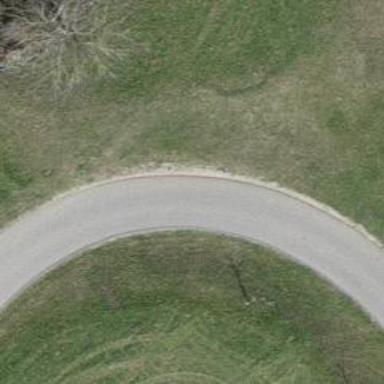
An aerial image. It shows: Unclassified road.